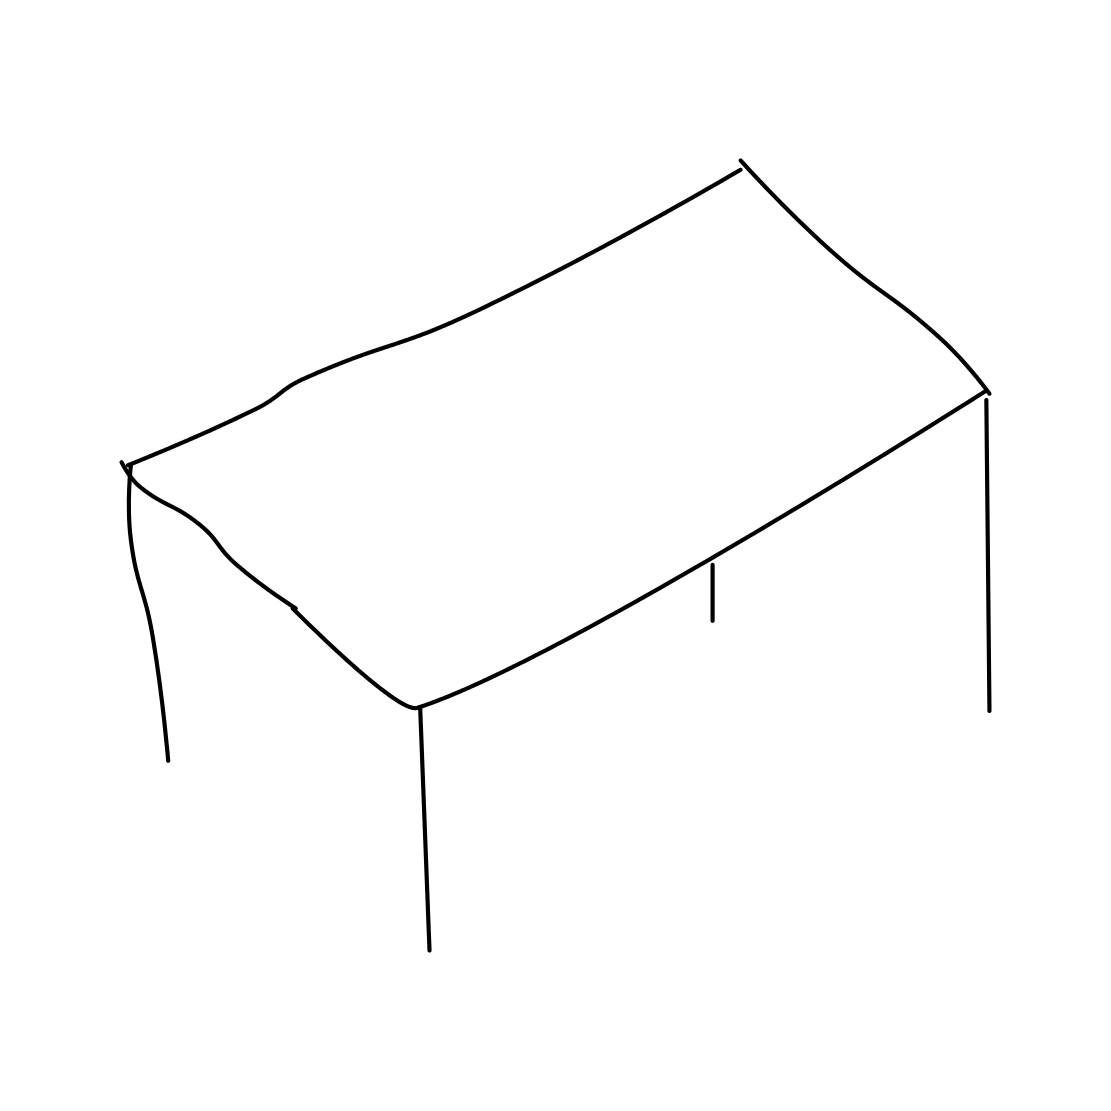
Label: table